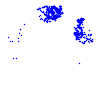
Particle: pion